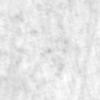
Label: no_change